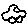
Label: car